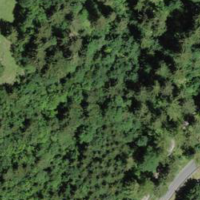
EUNIS habitat code: 43
Species observed at this site:
Acer pseudoplatanus